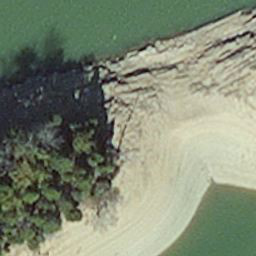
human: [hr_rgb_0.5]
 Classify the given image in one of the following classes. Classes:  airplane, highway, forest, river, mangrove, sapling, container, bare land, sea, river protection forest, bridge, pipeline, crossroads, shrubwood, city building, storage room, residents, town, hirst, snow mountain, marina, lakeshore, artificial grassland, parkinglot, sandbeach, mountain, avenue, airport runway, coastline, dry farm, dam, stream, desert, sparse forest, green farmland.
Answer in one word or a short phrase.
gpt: hirst